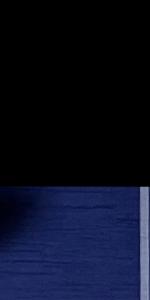
Label: Empty